The image is the raw time-domain waveform of a rolling-element bearing's vibration signal. Based on the visible evidence, which condition applies: normal, inner_race, outer_race, ball?
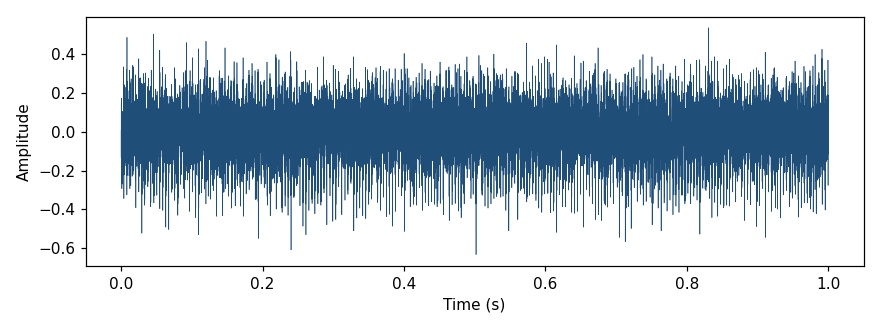
Answer: outer_race